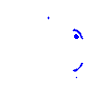
Particle: pion